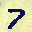
Label: 7